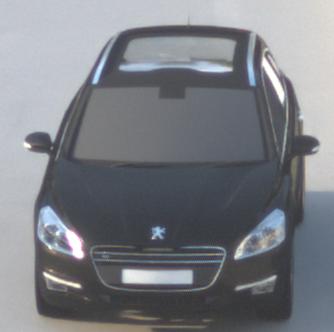
Make: Peugeot
Model: 508 SW 120 VTi
Detailed model: 508 (I) SW
Model produced from: 2011/03
Model produced until: 2014/05
Doors: 5
Color: black
Road condition: dry road
Daytime: sunrise or sunset
Contrast: medium contrast